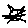
Label: cat